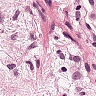
Metastatic tissue present: yes